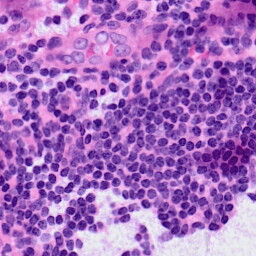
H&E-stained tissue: LymphNode